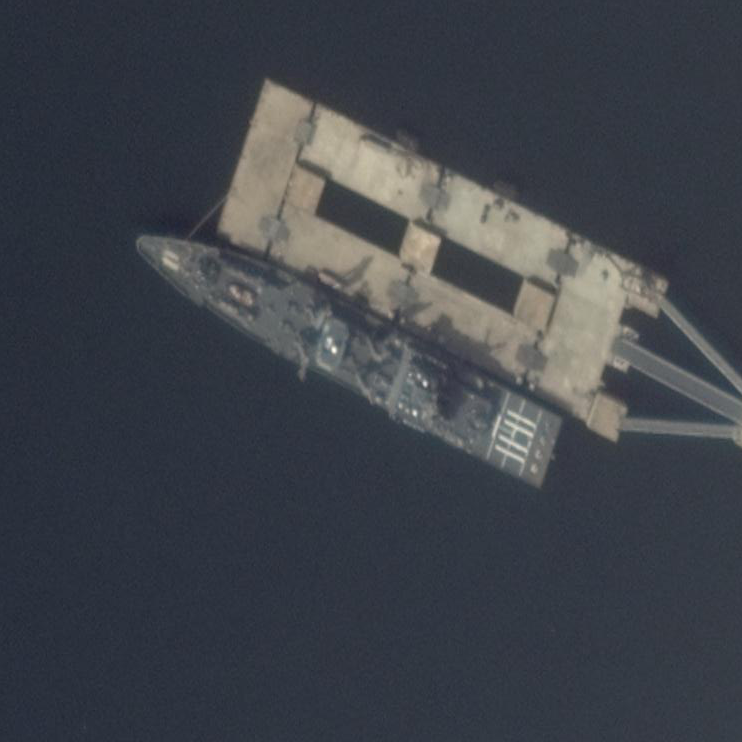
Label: destroyer